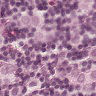
Metastatic tissue present: yes